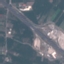
Land use / land cover: Highway